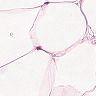
Metastatic tissue present: no